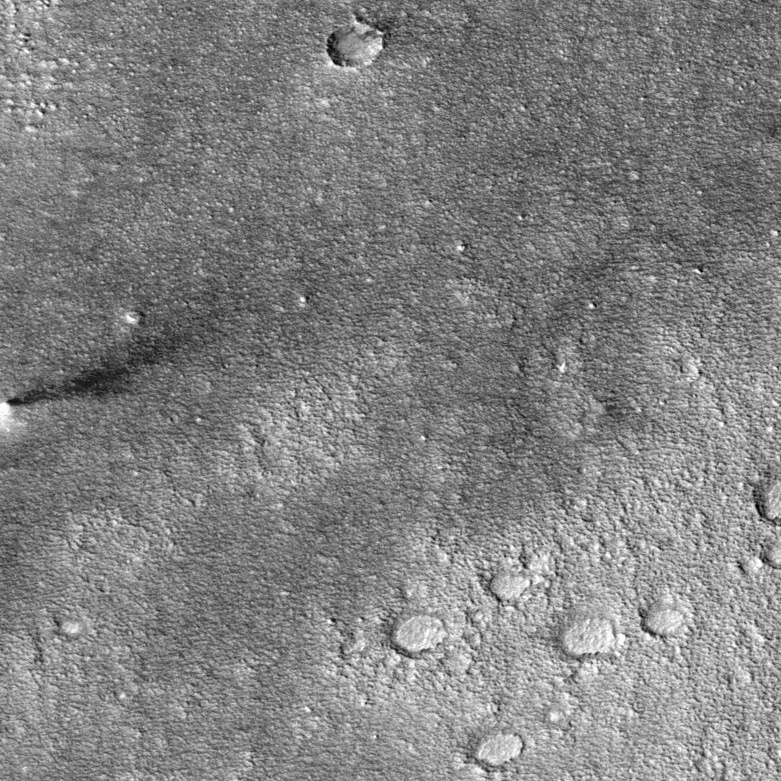
Label: dustdevil